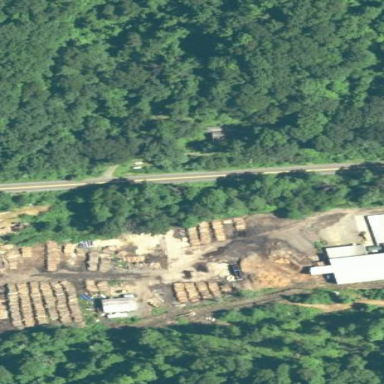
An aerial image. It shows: Industrial area with sawmill.